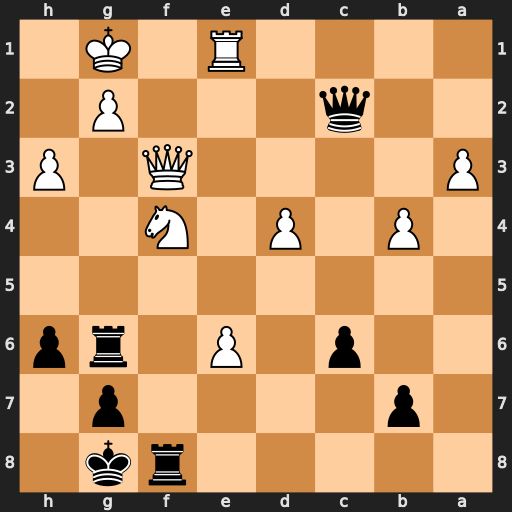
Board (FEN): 5rk1/1p4p1/2p1P1rp/8/1P1P1N2/P4Q1P/2q3P1/4R1K1
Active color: b
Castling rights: -
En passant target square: -
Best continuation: Rxf4 Qe2 Qxe2